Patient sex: M
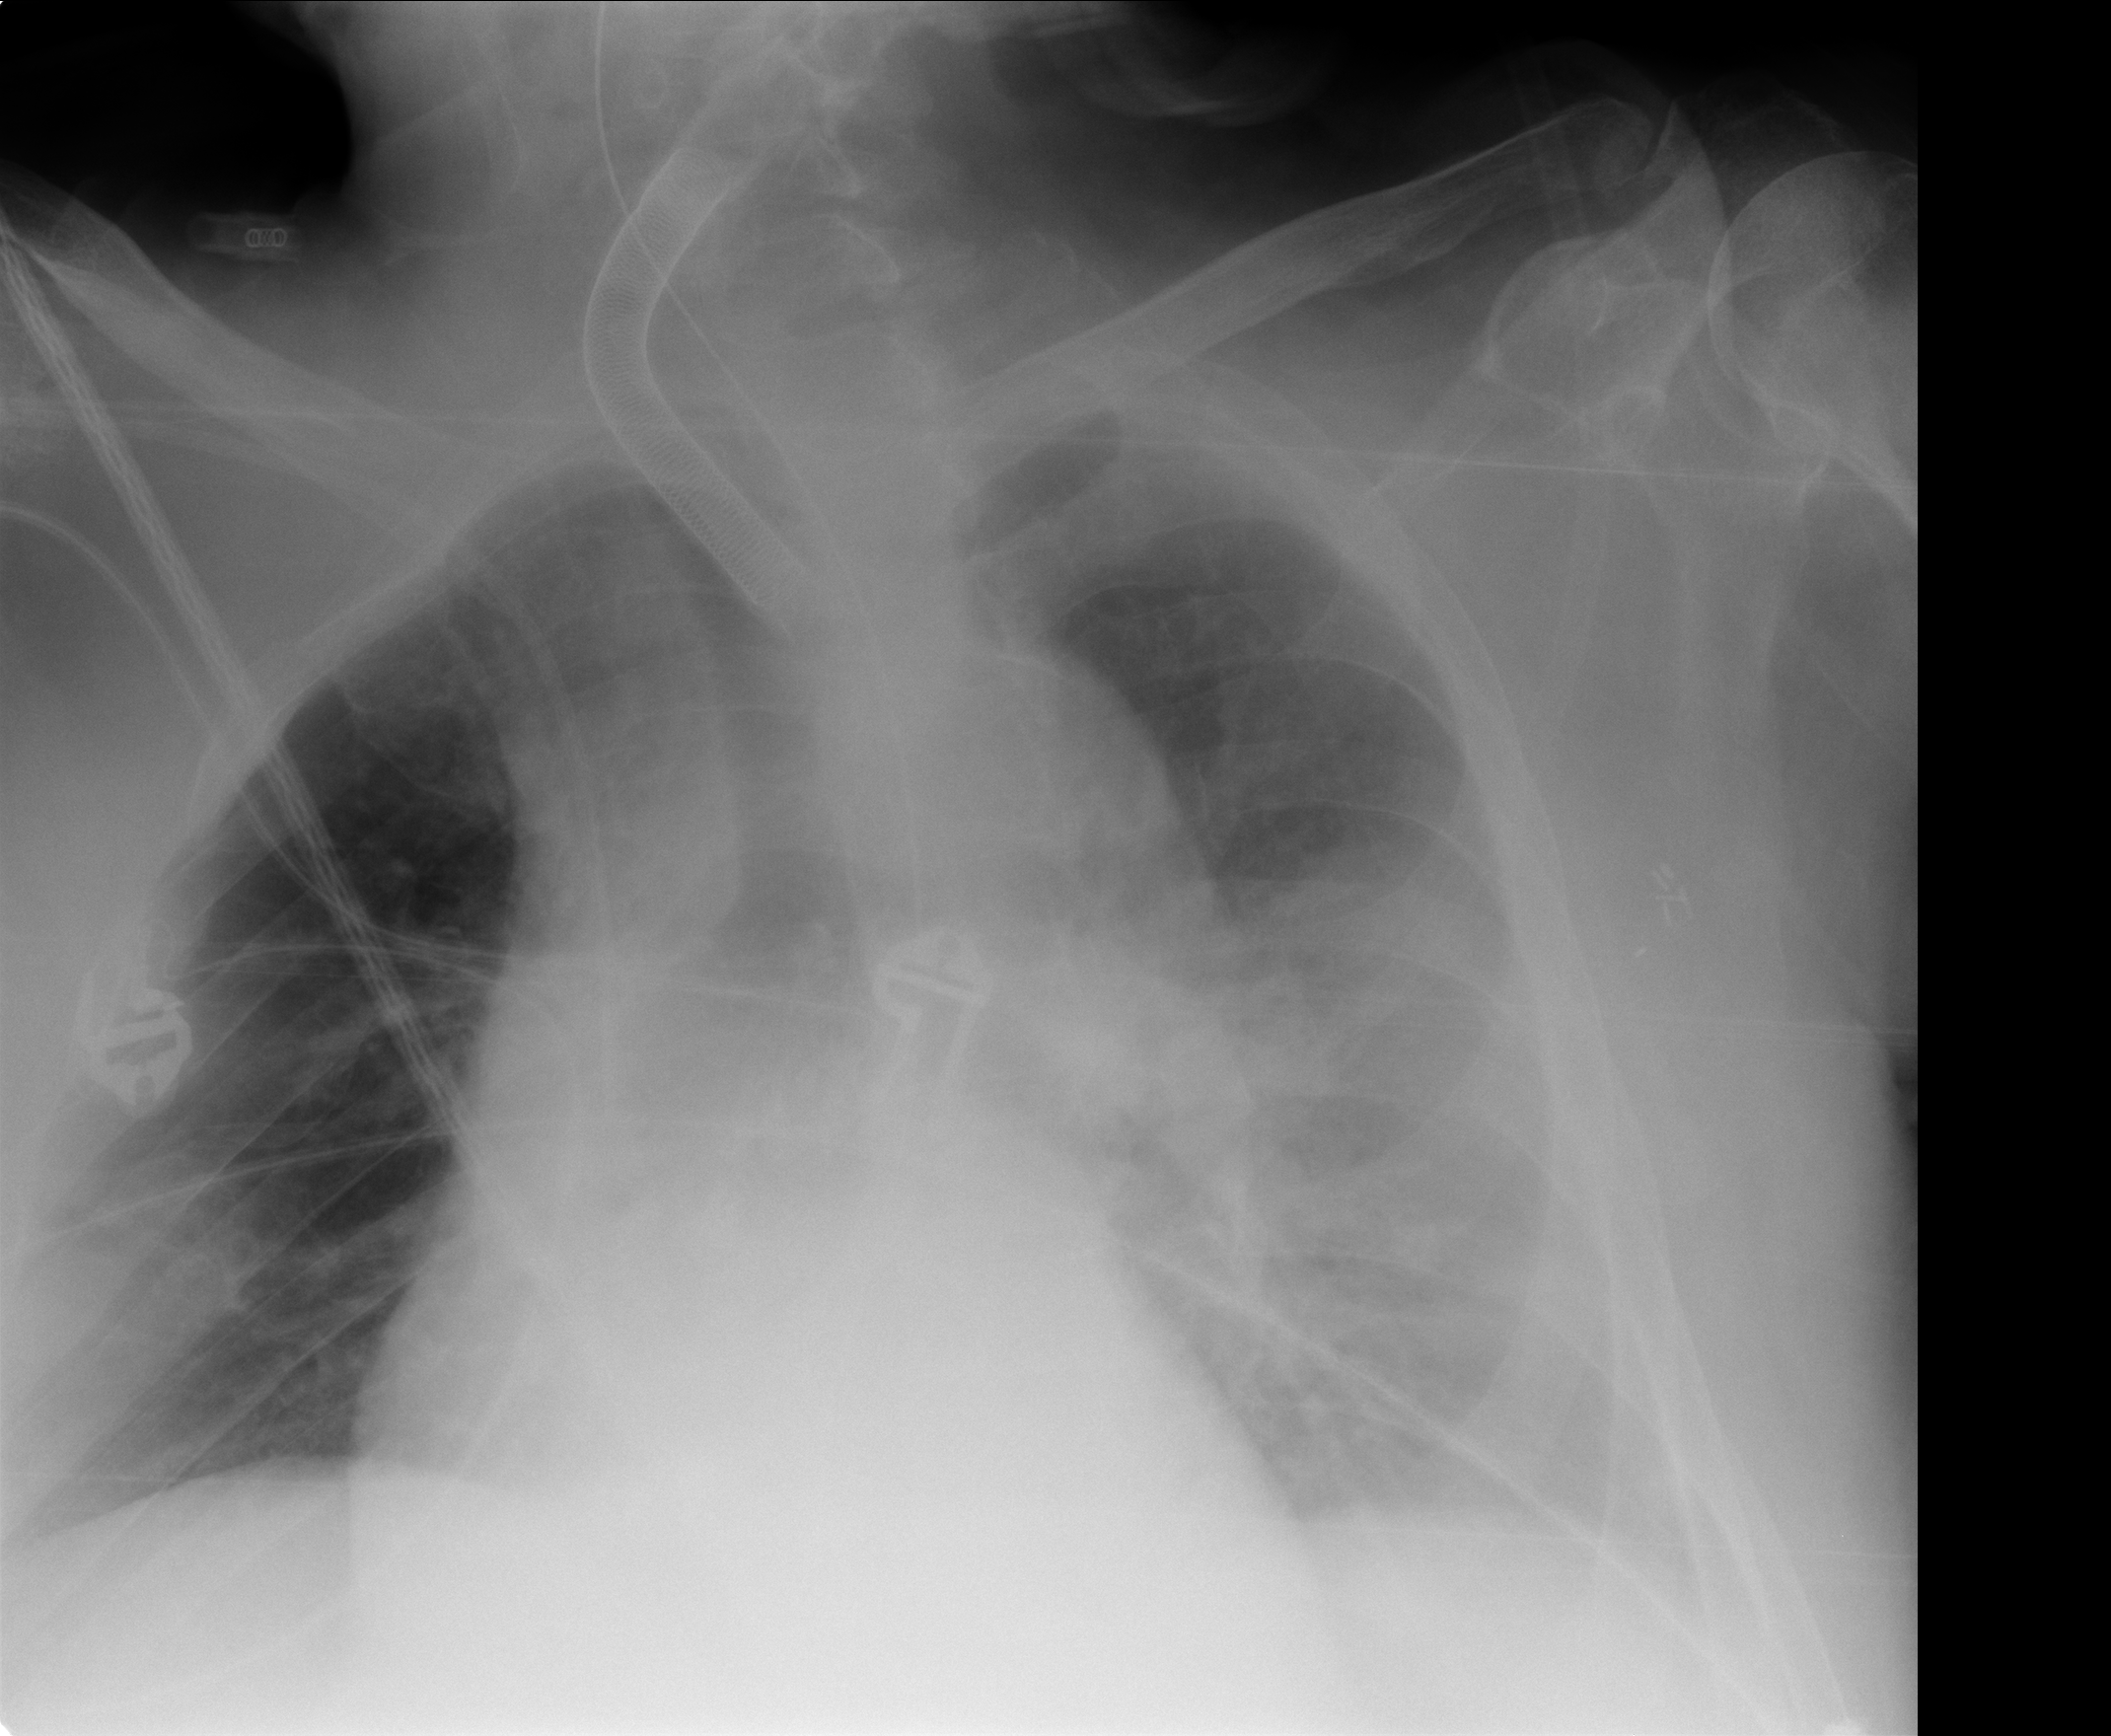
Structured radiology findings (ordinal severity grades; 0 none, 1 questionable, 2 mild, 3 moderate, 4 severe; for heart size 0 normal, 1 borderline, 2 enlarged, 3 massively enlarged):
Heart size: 1
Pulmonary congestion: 2
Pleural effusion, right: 0
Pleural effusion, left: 1
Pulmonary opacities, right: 1
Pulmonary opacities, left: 2
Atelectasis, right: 1
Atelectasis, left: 2